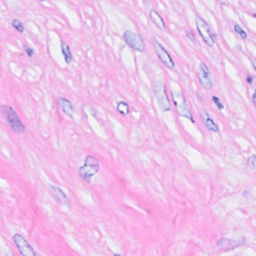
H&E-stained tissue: Breast